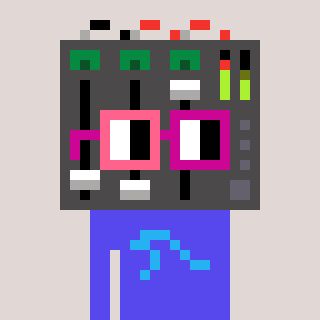
a pixel art character with square pink and red glasses, a mixer-shaped head and a computerblue-colored body on a warm background